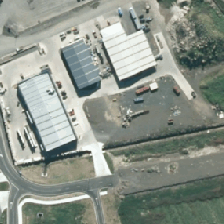
Land cover: urban_build_up